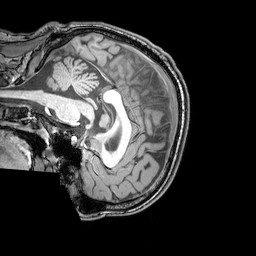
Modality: T1w
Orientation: sagittal
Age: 26
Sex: male
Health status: healthy
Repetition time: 0.081 s
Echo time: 0.037 s